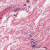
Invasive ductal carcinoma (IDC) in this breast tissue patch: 0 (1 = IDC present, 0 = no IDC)